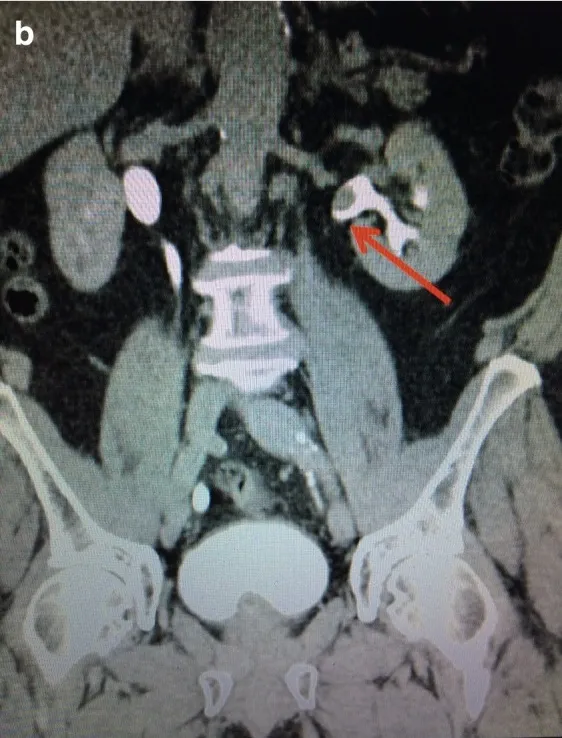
(b) Simultaneous 1.5 cm left renal pelvic filling defect (red arrow).
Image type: radiology (ct)